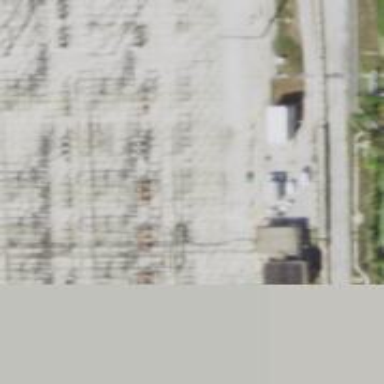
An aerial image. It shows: Switch for power supply.